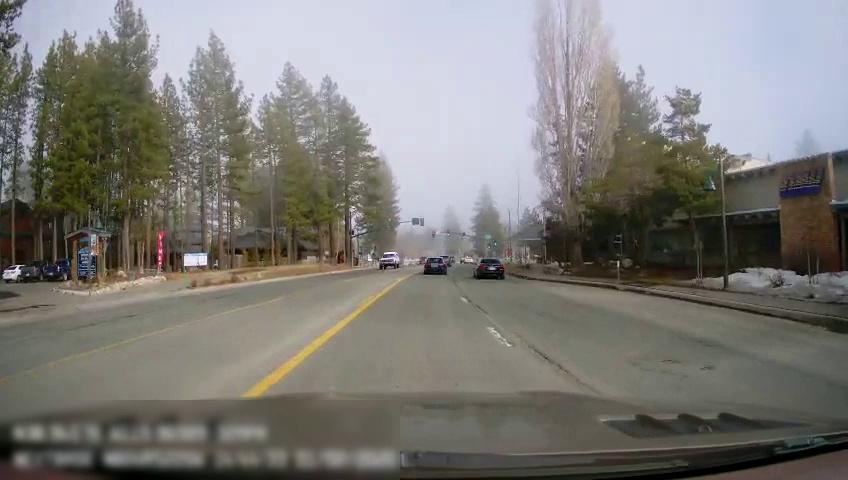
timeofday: Day
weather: Sunny
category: Drivable Space
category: Vehicles | Car
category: Vehicles | Car
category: Vehicles | SUV
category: Vehicles | Car
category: Vehicles | SUV
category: Vehicles | Car
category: Vehicles | Car
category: Lanes | Opposite Lane
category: Lanes | Current Lane
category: Lanes | Current Lane